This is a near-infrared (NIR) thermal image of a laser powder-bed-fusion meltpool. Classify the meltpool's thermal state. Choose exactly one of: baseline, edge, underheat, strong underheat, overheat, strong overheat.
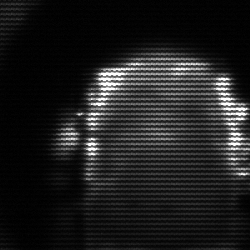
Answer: baseline